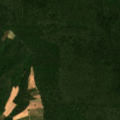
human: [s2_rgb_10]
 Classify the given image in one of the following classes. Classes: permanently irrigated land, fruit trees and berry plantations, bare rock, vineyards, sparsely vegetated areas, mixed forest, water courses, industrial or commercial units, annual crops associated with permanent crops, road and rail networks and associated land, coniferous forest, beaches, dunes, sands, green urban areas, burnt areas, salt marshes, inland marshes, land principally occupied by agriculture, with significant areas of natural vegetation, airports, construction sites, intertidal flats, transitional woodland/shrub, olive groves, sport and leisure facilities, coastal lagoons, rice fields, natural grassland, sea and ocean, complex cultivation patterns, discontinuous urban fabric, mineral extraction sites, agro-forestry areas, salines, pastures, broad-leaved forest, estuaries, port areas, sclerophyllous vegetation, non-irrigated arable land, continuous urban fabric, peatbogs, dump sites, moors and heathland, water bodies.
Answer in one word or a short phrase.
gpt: land principally occupied by agriculture, with significant areas of natural vegetation, broad-leaved forest